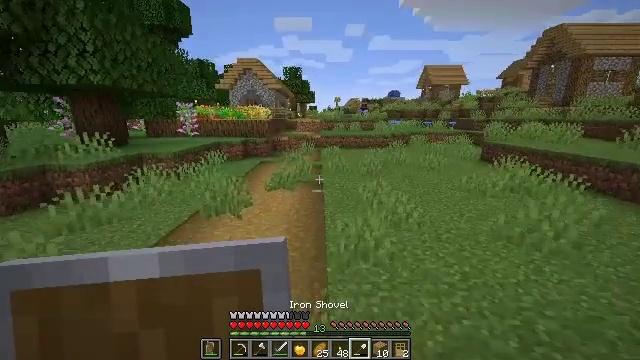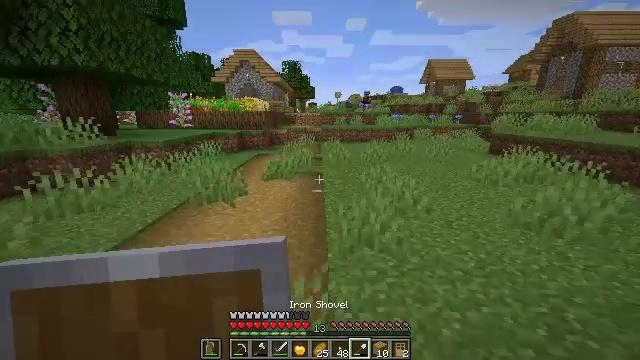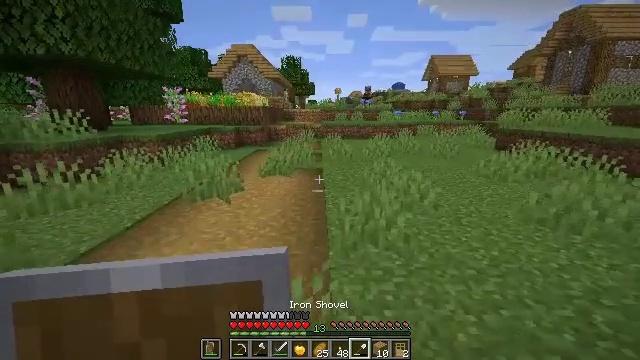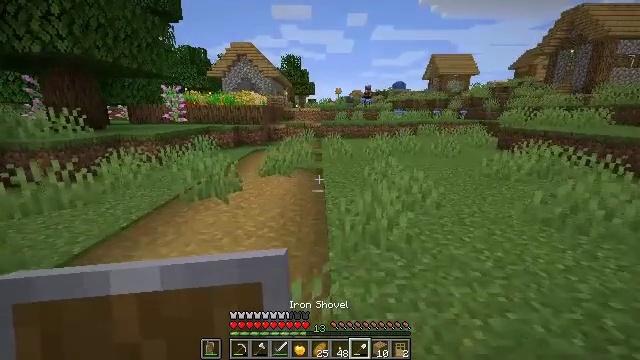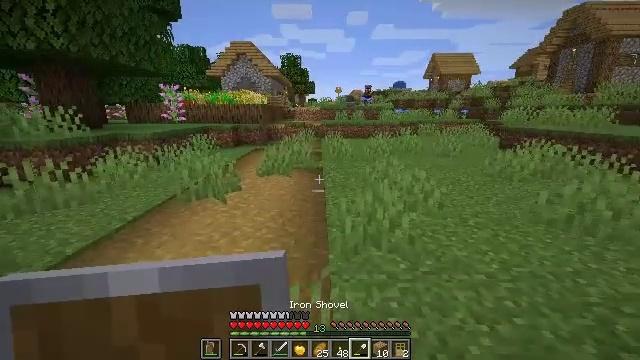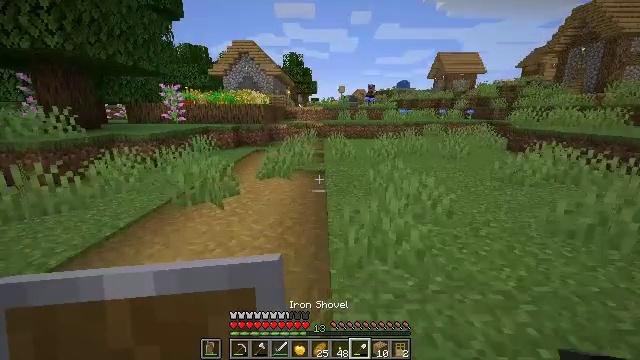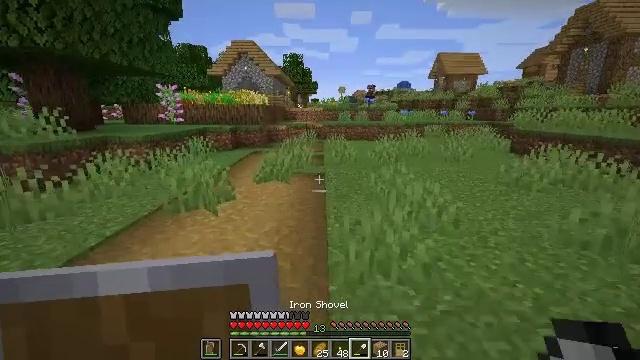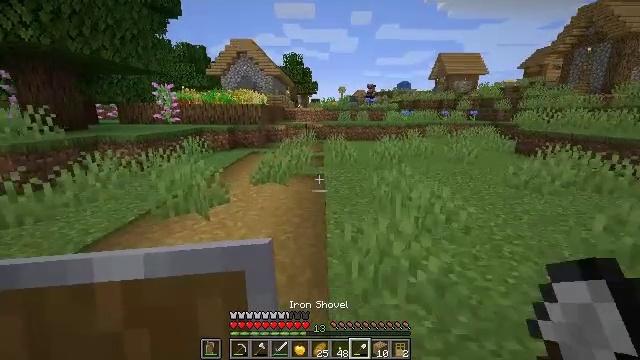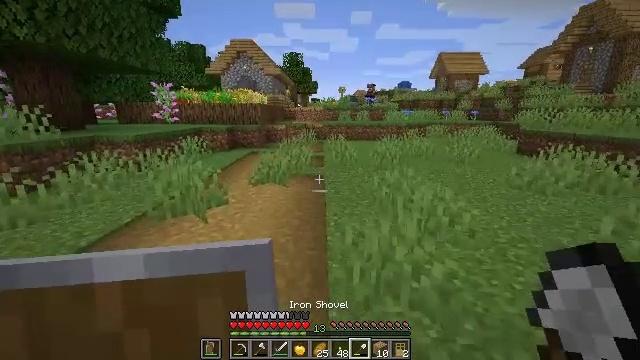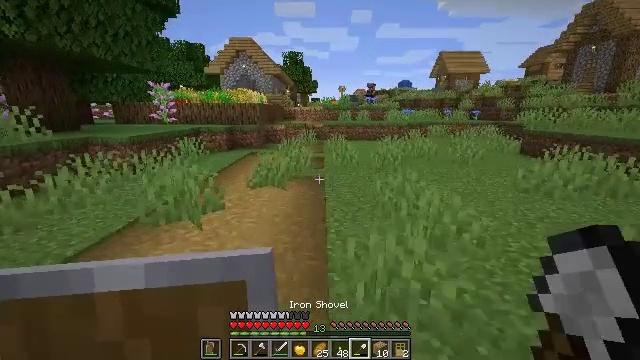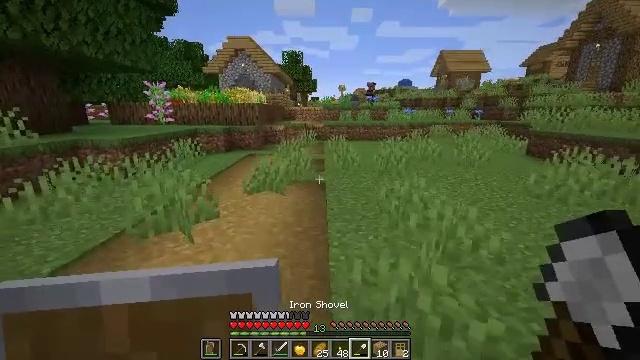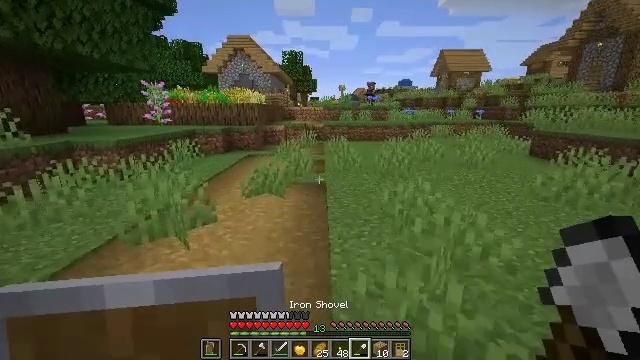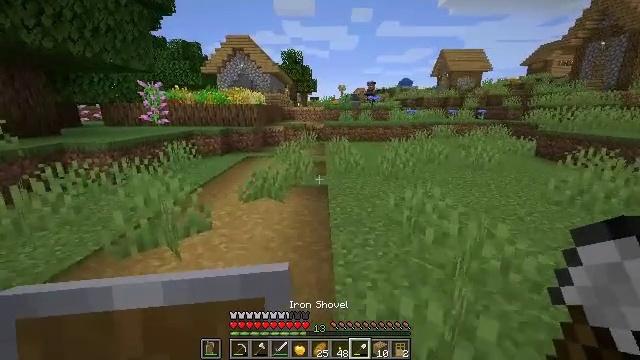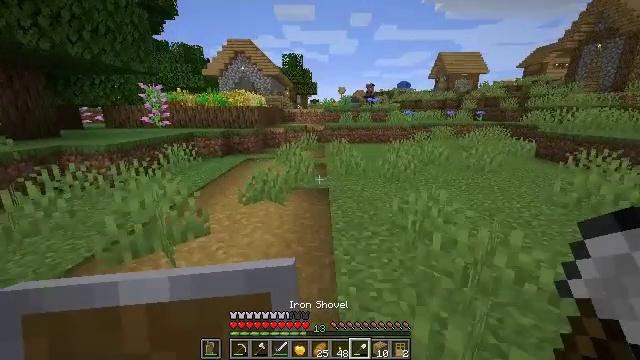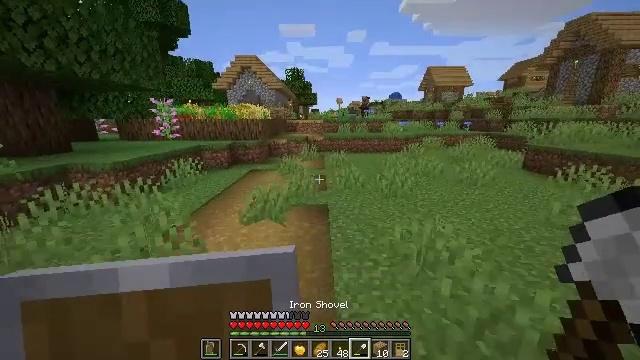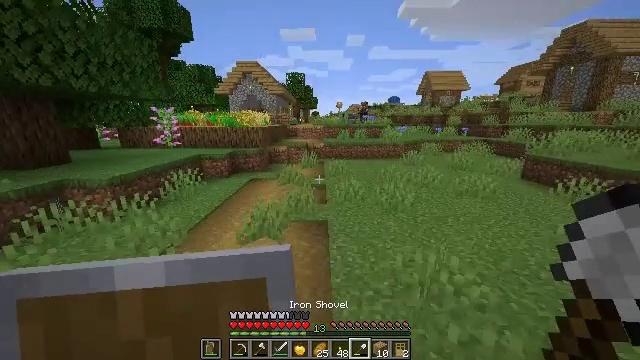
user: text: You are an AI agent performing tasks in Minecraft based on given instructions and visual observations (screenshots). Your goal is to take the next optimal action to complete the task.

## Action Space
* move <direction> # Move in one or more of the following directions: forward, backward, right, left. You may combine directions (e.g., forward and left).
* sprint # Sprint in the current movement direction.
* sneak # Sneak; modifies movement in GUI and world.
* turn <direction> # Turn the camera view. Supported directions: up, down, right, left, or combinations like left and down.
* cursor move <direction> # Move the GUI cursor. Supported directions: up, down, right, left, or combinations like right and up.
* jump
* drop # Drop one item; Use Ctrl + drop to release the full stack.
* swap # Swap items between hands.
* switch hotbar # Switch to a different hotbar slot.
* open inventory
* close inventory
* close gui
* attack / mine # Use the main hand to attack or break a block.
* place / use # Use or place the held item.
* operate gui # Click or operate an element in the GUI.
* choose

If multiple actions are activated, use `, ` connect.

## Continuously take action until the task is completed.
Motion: motion action
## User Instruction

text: Break the blast furnace block.
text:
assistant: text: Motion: no_op
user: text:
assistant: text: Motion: no_op
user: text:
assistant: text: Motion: no_op
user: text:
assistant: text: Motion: move forward
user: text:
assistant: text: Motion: move forward
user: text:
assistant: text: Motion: move forward
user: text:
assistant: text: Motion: move forward
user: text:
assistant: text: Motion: move forward
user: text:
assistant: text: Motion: move forward
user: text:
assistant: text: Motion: move forward
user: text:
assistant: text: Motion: move forward
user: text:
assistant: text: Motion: move forward, sprint
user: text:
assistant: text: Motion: move forward, sprint
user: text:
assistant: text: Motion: move forward, sprint, jump
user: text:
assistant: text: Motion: move forward, jump
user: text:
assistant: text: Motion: move forward, jump
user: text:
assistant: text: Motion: move forward, jump
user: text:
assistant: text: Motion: move forward, jump
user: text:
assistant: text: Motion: move forward, jump
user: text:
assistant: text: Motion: move forward, jump
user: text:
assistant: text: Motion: move forward, jump
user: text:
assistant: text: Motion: move forward, jump
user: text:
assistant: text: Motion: move forward, jump
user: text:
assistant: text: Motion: move forward, jump
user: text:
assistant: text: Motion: move forward, jump
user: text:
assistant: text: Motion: move forward, jump
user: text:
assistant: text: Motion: move forward, jump
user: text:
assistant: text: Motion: move forward, jump
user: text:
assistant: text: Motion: move forward, jump
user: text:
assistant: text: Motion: move forward, jump